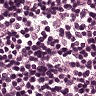
Metastatic tissue present: no